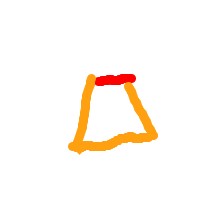
Shape: trapezoid